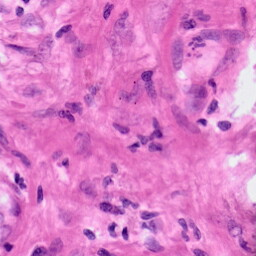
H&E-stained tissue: Lung